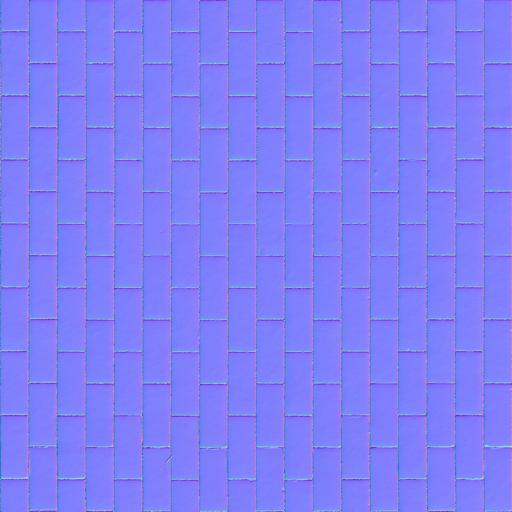
clean floor grey minimalist modern pavement paving stones stone